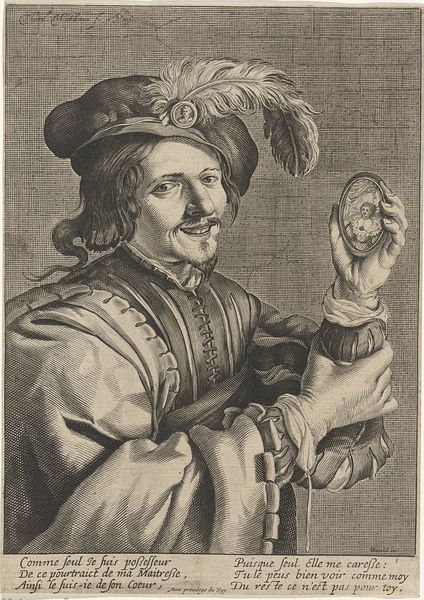
Titel: Man met miniatuurportret in de hand
Künstler: Theodor Matham
Standort: Amsterdam
Institution: Rijksmuseum
Schlagwörter: feder, mann, handschuh, handschuhe, mütze, ärmel, bildnis, schrift, grafik, französisch, medaillon, druck, stich, barrett, text